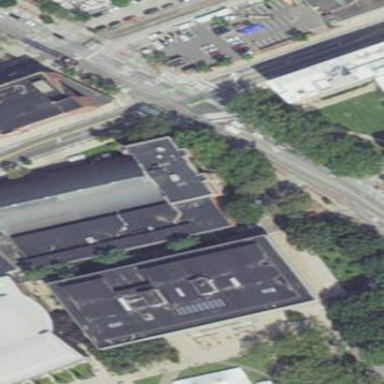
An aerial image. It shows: University building on campus with black roof.